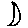
Label: moon